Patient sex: M
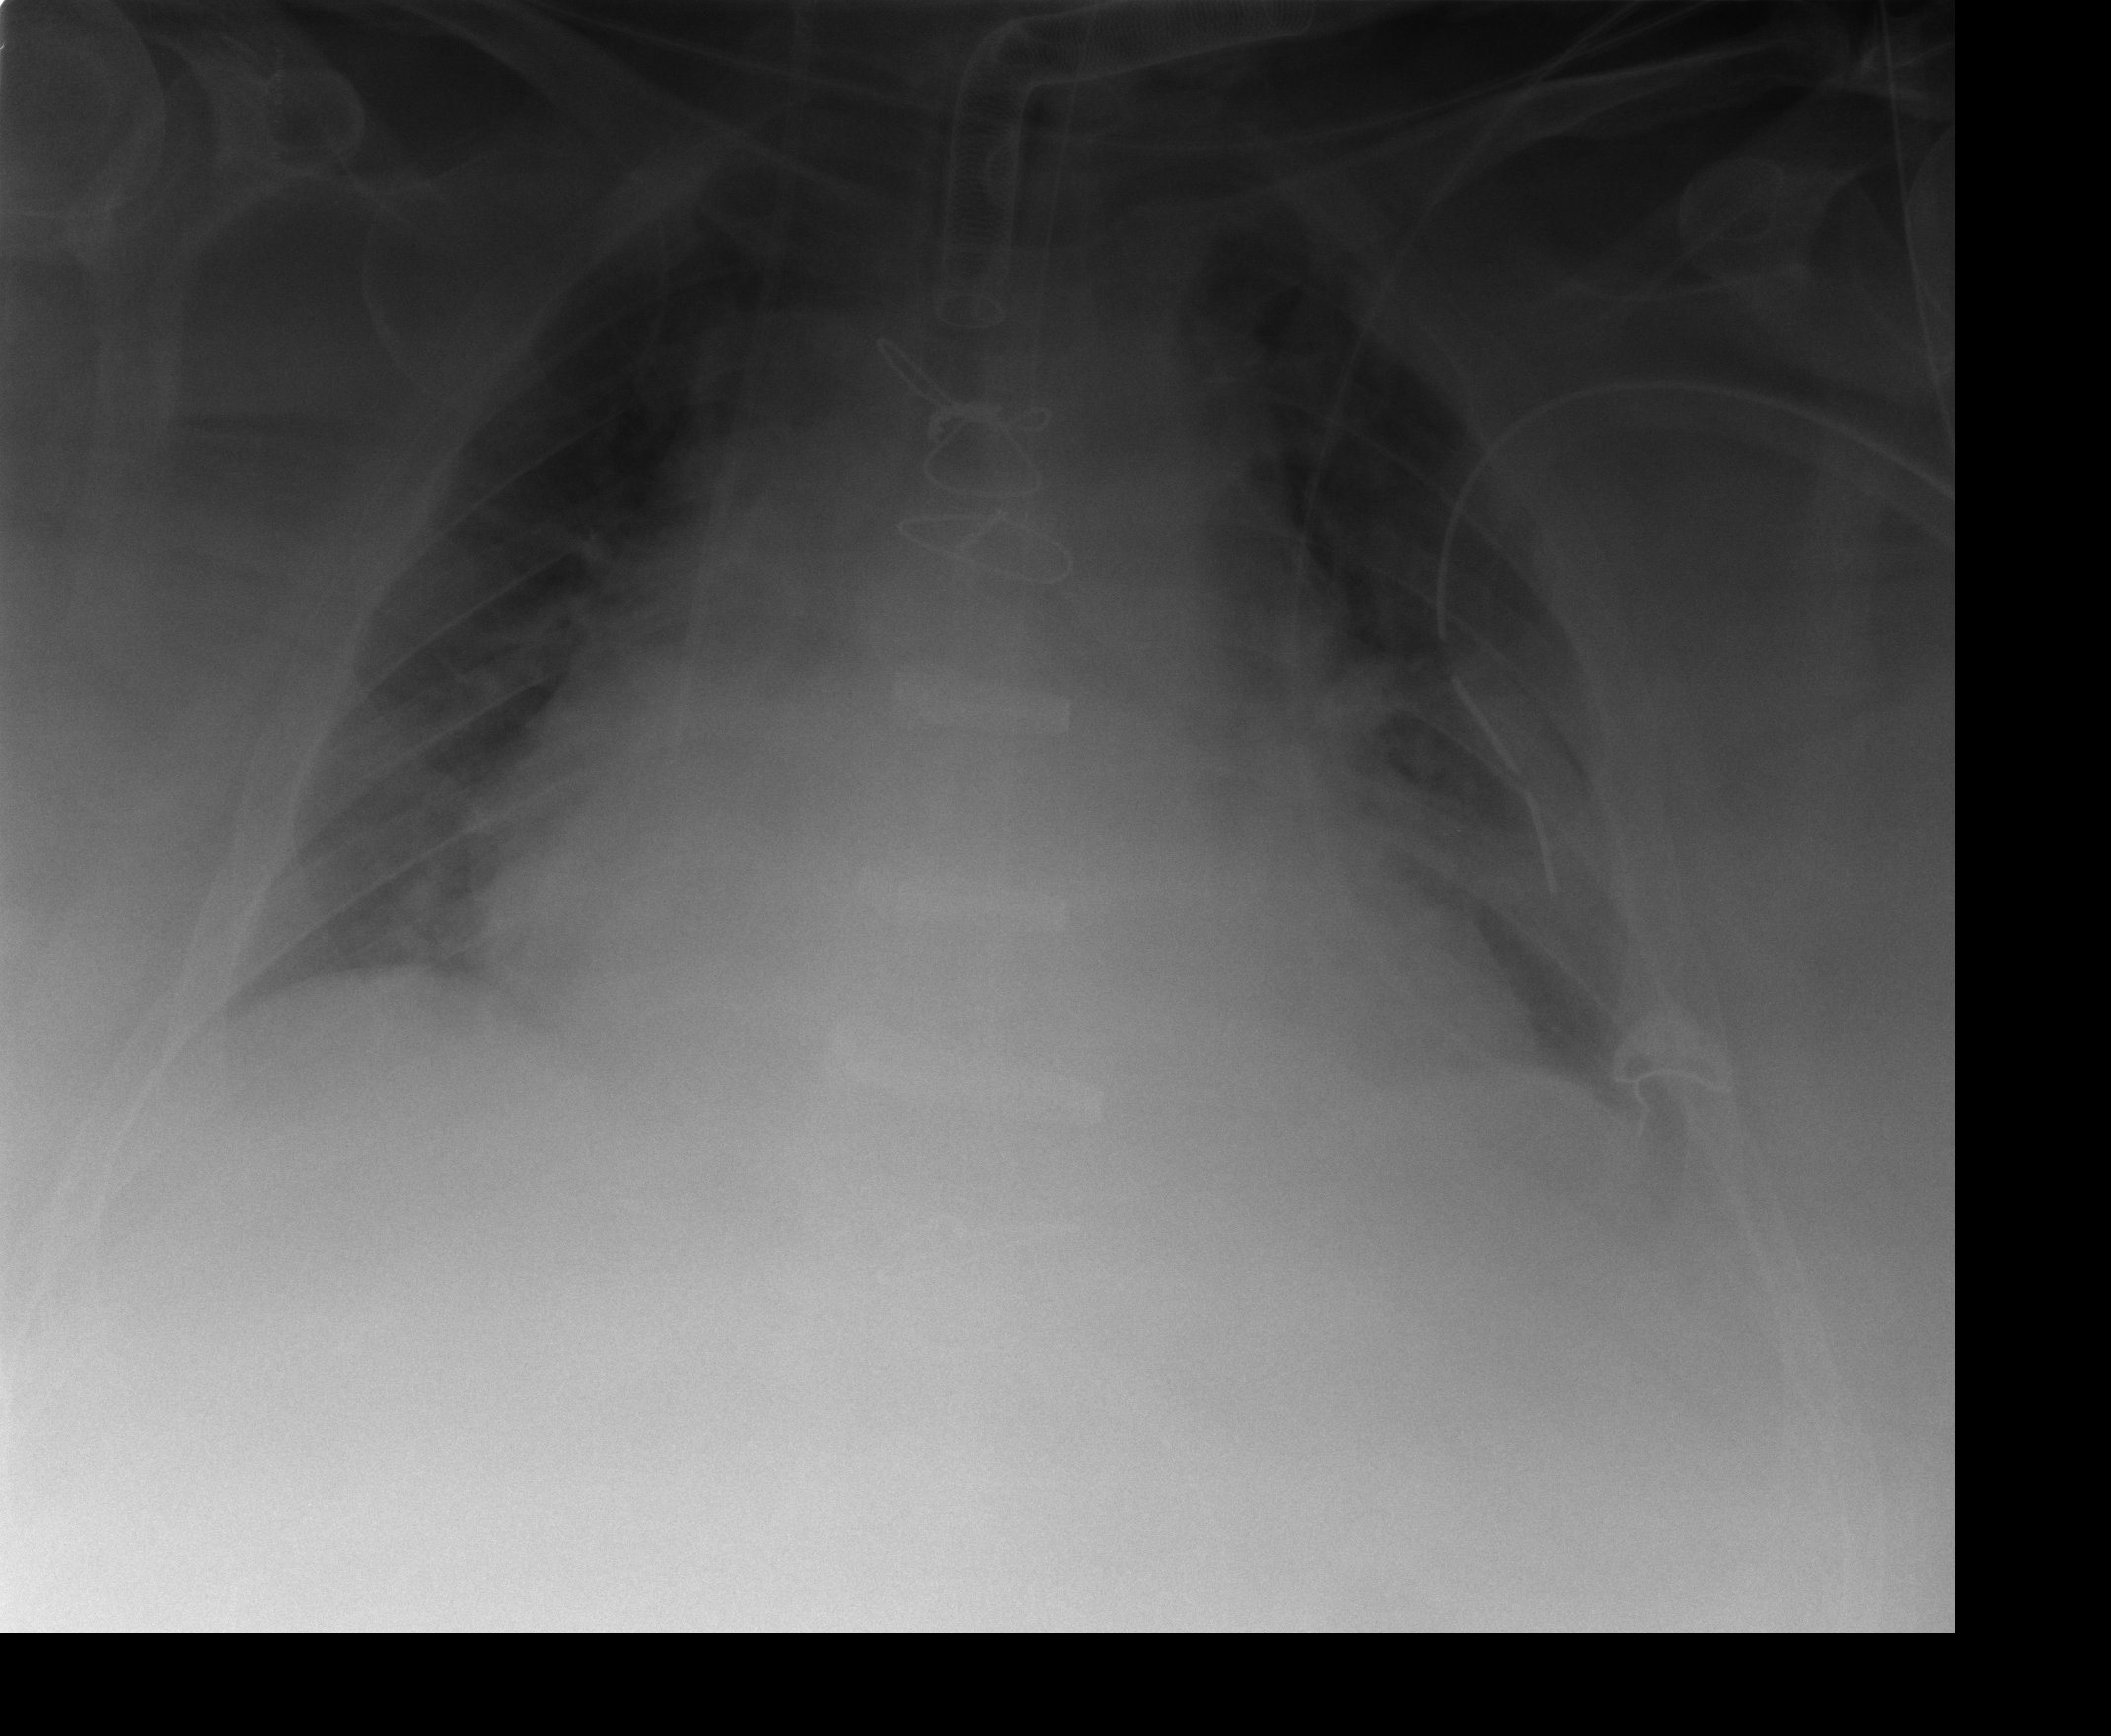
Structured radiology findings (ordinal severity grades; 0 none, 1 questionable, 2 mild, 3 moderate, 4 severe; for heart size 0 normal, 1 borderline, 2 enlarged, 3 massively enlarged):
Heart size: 2
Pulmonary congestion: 1
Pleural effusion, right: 0
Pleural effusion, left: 0
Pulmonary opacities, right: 0
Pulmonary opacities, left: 0
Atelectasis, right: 2
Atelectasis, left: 2